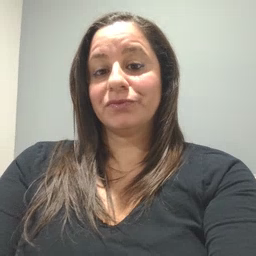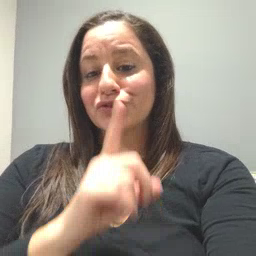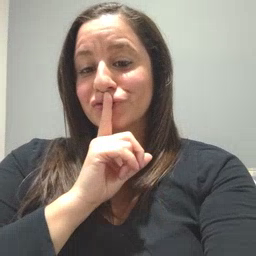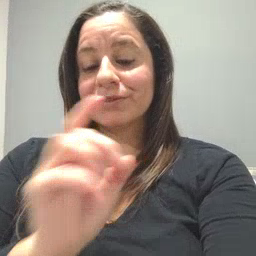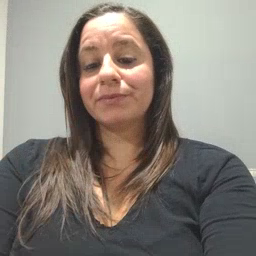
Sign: shhh